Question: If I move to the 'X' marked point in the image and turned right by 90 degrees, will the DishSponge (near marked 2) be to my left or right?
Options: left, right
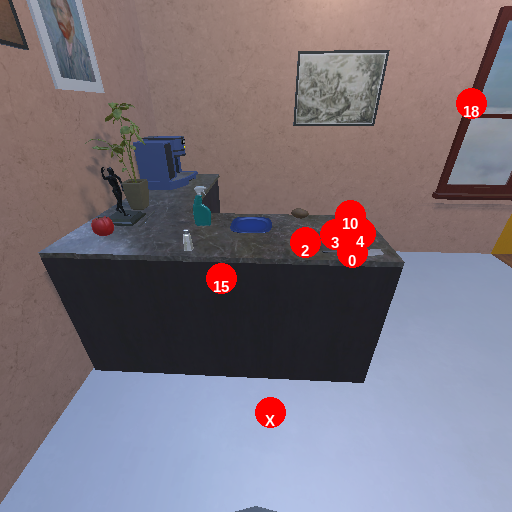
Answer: left